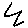
Label: zigzag